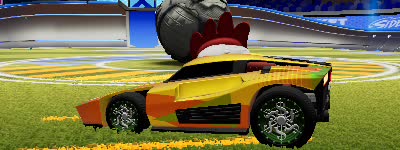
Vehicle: breakout